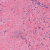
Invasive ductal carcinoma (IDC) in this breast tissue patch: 0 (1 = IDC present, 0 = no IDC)